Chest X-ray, PA view. Patient: 49 years old, sex M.
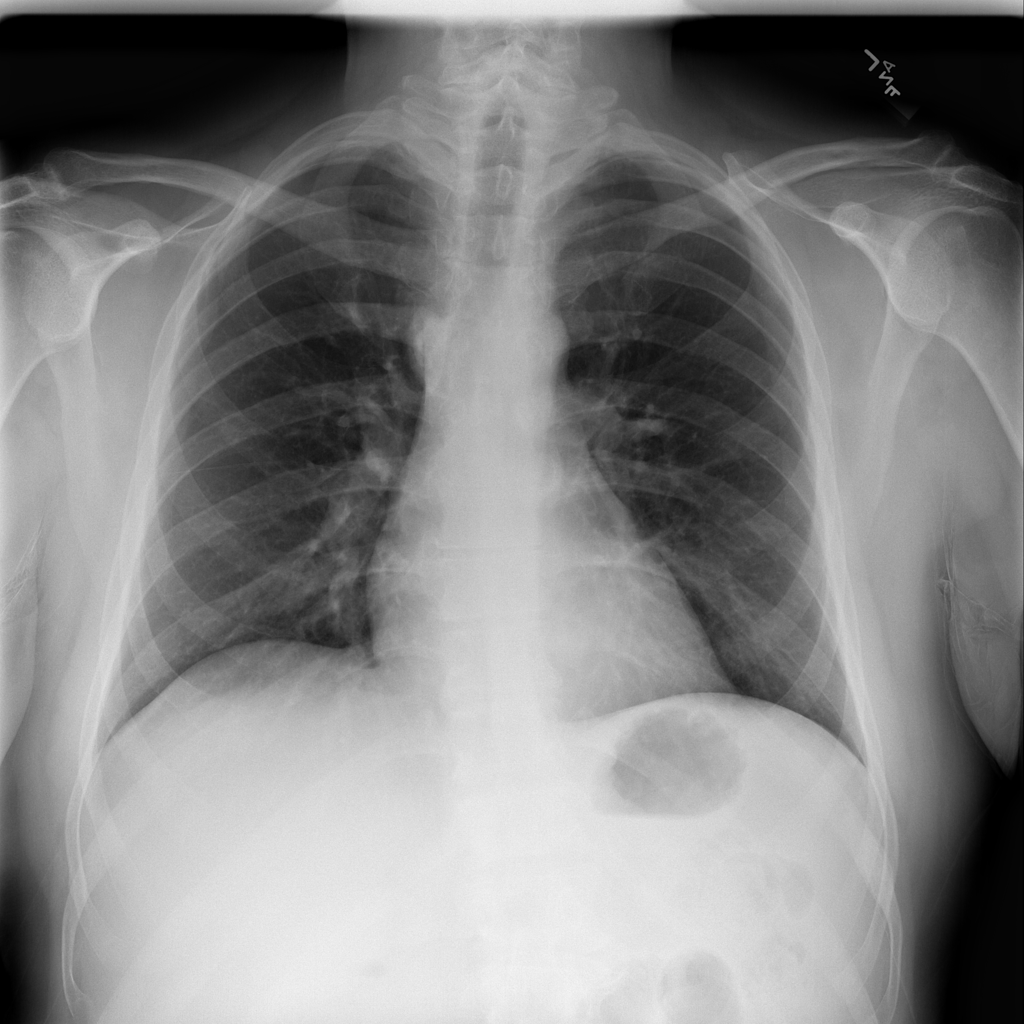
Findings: No Finding